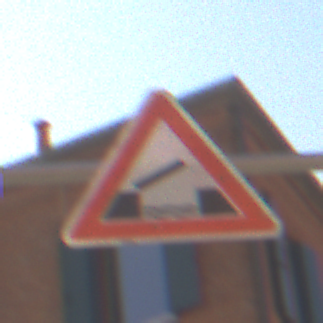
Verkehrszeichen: BeweglicheBruecke
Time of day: MorningAfternoon
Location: Outdoor (Urban)
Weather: Clear
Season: NotSpecified
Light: Natural